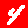
Digit: 4